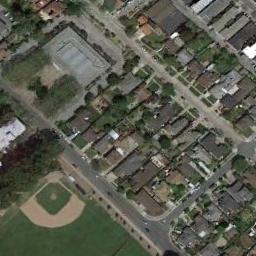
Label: baseball_diamond